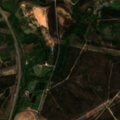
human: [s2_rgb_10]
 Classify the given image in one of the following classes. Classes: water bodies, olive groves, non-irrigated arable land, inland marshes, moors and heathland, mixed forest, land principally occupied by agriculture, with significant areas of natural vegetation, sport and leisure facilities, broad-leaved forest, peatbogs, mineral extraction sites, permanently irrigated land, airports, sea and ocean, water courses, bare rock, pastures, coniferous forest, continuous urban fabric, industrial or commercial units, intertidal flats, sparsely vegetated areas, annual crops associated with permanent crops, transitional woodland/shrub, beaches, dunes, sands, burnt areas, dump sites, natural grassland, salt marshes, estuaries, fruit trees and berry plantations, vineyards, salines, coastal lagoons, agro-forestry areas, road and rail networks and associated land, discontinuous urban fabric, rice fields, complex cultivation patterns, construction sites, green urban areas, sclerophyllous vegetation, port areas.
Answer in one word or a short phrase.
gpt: dump sites, complex cultivation patterns, broad-leaved forest, mixed forest, transitional woodland/shrub